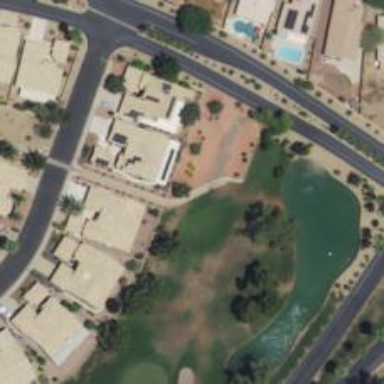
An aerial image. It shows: Footway that doubles as golf path.